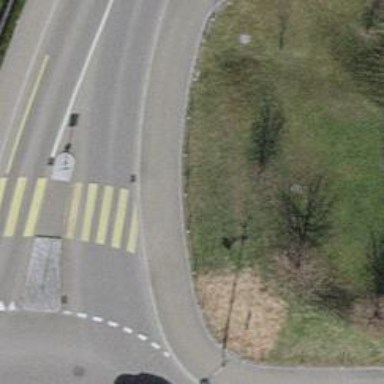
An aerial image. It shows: Crossing on footway.